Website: apple
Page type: billing-address
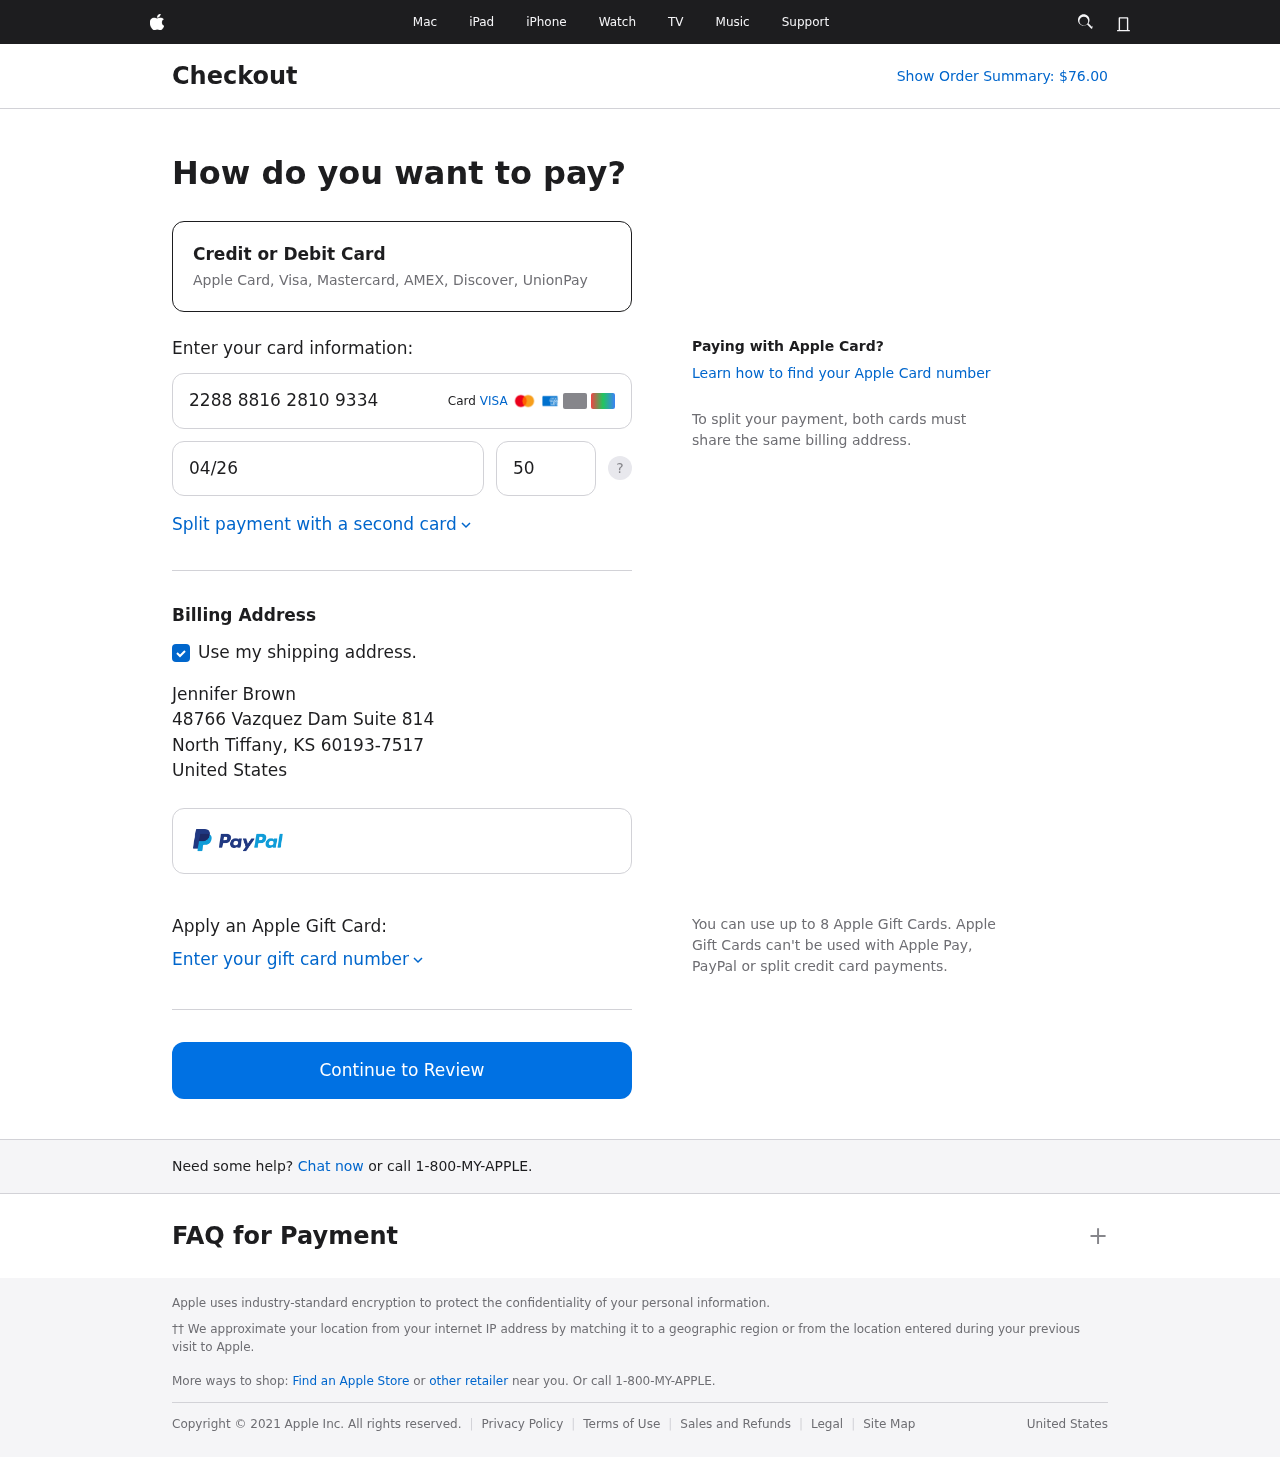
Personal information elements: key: PII_CARD_CVV
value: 509
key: PII_CARD_EXPIRY
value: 04/26
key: PII_CARD_NUMBER
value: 2288 8816 2810 9334
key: PII_CITY
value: North Tiffany
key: PII_COUNTRY
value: United States
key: PII_FULLNAME
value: Jennifer Brown
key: PII_POSTCODE_FULL
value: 60193-7517
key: PII_STATE_ABBR
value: KS
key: PII_STREET
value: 48766 Vazquez Dam Suite 814
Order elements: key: ORDER_TOTAL
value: Show Order Summary: $76.00